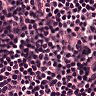
Metastatic tissue present: no